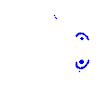
Particle: electron